Question: It seems that there is an issue with my deployed version of a jQuery Mobile site. Running on local machine, it looks ok.
However when deploying to a testserver, the ui of jQuery Mobile runs into a problem (as shown in the picture below). I have tested the deployed webpage on both IE11 and Chrome. On Chrome it looks exactly like the local hosted version, so it's only "strange" iu on IE11.

The HTML source is of course identical on both version, excepts the path to the files (css/js), but again on Chrome it works on both 'versions'.
'''
<!DOCTYPE html>
<html>
<head>
<title></title>
<meta name="viewport" content="width=device-width" initial-scale="1" />
<!-- Styles -->
<link href="/Content/Site.css" rel="stylesheet" type="text/css"/>
<link href="/Content/jquery.mobile-1.4.2.css" rel="stylesheet" type="text/css"/>
<link href="/Content/jquery.mobile.datepicker.css" rel="stylesheet" type="text/css"/>
<!-- Scripts -->
<script src="/Scripts/Bundles/jquery?v=_evuqQpQzfiv74i_e2xne0q8qDFolKEd-XnaMgC-rWw1"></script>
<script src="/Scripts/jquery.ui.datepicker-nb-NO.js"></script>
<script src="/Scripts/Bundles/jqueryMobile?v=sCRDQK2ukYmfF8e6gB7crpqBhGj3REAZ0OWnxCy4ozU1"></script>
</head>
<body>
<div data-role="page" data-theme="a">
<div data-role="header" data-theme="a">
<a href="/" data-icon="home" data-iconpos="notext">Home</a>
<h1></h1>
</div>
<div data-role="content">
<a href='#' data-role="button"><div><div class="btn-icon-text">Button 1</div></div></a>
<a href='#' data-role="button"><div><div class="btn-icon-text">Button 2</div></div></a>
</div>
<div data-role="footer" data-position="fixed" data-theme="a">
<div id="leftBottomContent" style="float: left"><a href="#" data-rel="back" class="ui-btn">back</a></div>
<div id="rightBottomContent" style="float: right"></div>
<div id="centerBottomContent" style="margin-left: auto; margin-right: auto; text-align: center; margin-top: 15px;"></div>
</div>
</div>
</body>
</html>
'''
I've checked using Fiddler that the requests from the server are ok. Can anyone point me in a direction to figure this one out?
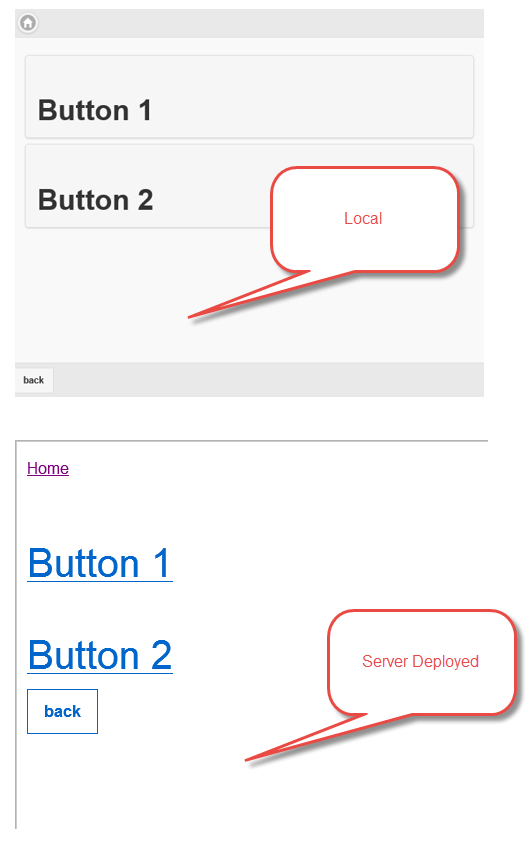
Answer: So, setting compatibility mode on your own PC fixes the issue for you, but how about for anybody else who tries to use your application?
You can add a 'meta' header to your Layout that will force compatibility mode and in turn make it so others do not have the same issue that you're seeing
'<meta http-equiv="X-UA-Compatible" content="IE=9">'
be sure to add this immediately after the '<head>' tag in your html